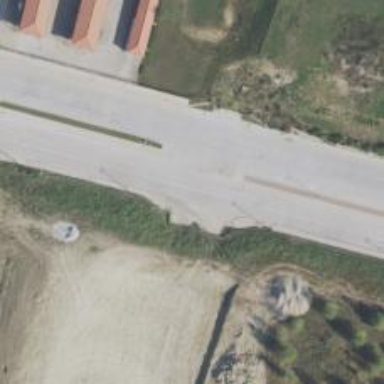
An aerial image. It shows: Secondary link road.